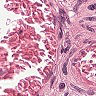
Metastatic tissue present: no